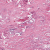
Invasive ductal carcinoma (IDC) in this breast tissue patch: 1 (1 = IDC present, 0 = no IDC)